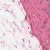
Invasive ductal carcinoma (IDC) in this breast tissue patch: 0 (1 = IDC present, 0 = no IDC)